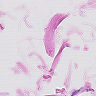
Metastatic tissue present: no